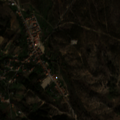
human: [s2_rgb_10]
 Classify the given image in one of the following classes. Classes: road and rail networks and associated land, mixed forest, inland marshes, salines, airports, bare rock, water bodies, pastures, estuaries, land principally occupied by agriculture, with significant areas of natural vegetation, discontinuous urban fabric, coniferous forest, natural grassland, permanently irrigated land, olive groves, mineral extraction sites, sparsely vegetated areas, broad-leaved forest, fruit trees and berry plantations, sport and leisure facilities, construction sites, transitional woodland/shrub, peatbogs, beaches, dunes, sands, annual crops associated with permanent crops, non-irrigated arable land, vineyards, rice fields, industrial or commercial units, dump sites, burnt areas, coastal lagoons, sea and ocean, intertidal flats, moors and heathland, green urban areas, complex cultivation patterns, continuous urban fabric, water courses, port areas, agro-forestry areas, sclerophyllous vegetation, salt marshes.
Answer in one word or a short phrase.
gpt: olive groves, pastures, land principally occupied by agriculture, with significant areas of natural vegetation, broad-leaved forest, mixed forest, transitional woodland/shrub